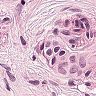
Metastatic tissue present: yes